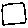
Label: square